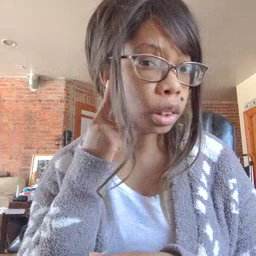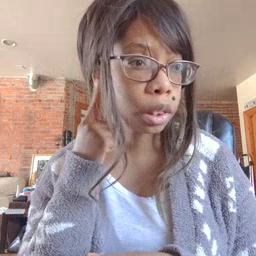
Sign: hear